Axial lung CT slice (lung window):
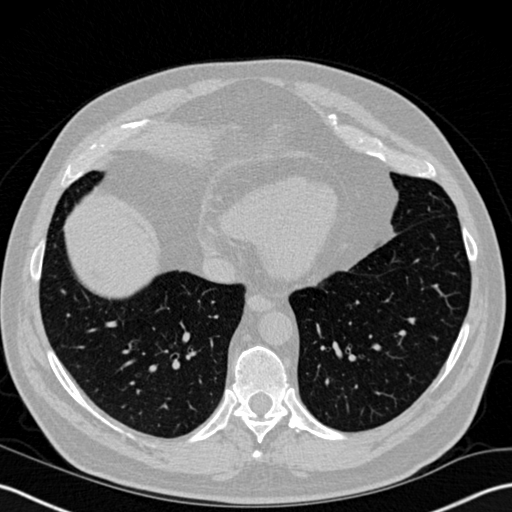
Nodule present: no